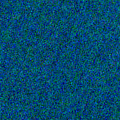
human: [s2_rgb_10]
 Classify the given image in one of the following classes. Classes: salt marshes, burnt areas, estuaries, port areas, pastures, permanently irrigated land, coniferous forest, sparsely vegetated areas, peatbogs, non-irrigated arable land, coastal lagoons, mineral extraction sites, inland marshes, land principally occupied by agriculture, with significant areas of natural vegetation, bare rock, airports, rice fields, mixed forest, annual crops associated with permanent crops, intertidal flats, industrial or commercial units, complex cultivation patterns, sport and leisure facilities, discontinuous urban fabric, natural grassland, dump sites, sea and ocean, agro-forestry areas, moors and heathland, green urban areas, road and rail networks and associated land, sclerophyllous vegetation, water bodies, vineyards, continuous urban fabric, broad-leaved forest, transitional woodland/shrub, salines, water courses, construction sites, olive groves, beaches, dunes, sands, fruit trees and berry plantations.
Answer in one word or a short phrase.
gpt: sea and ocean